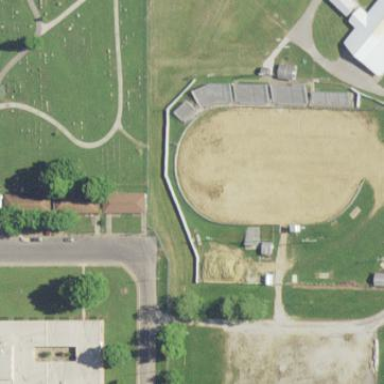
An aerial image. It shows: Equestrian pitch for leisure land activities.